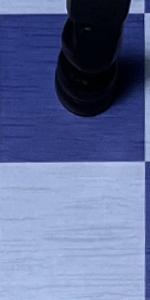
Label: Empty